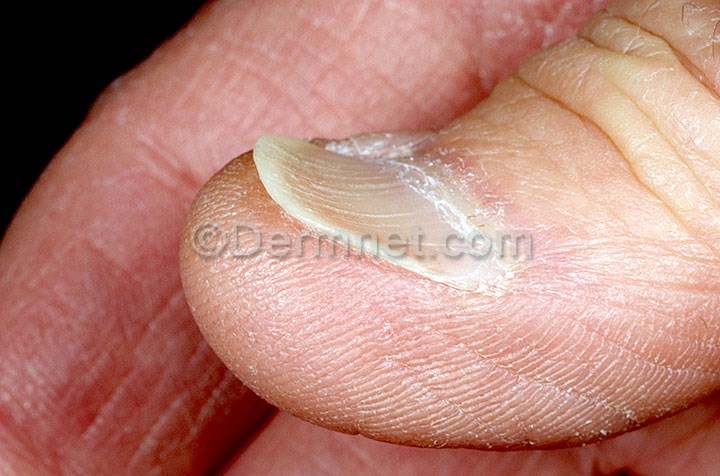
Disease: Nail Fungus and other Nail Disease